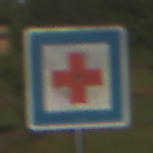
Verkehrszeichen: ErsteHilfe
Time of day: SunriseSunset
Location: Outdoor (Suburban)
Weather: PartlyCloudy
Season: NotSpecified
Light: Natural